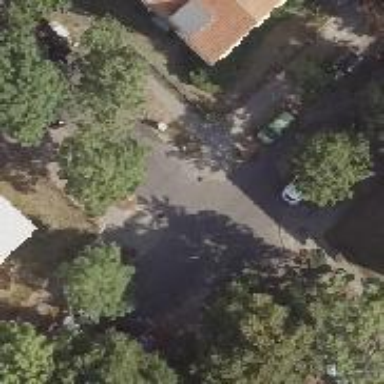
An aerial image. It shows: Residential road with asphalt surface and sidewalks on both sides.